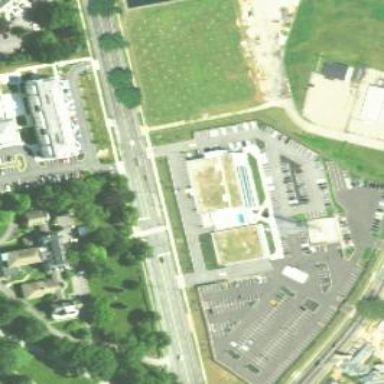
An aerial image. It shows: Police facility.